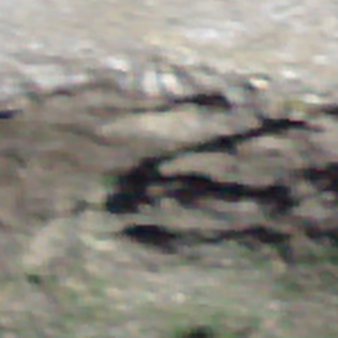
Label: other